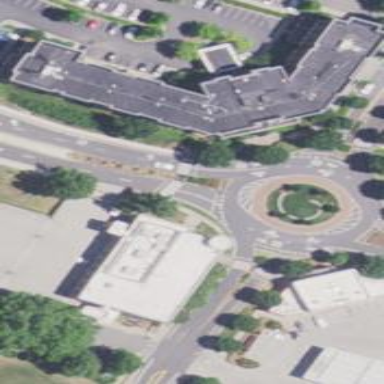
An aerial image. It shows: Secondary road made of asphalt leading to roundabout.